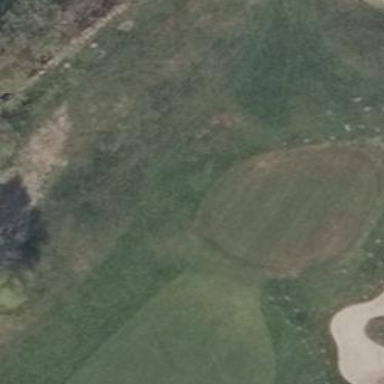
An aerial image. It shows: Golf green.